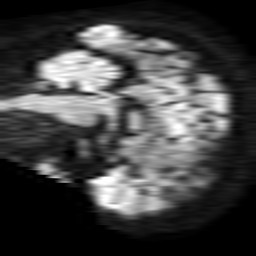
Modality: TRACE
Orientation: sagittal
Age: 46
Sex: female
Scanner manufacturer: philips
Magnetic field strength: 1.5 T
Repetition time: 3.4 s
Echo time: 0.06922 s